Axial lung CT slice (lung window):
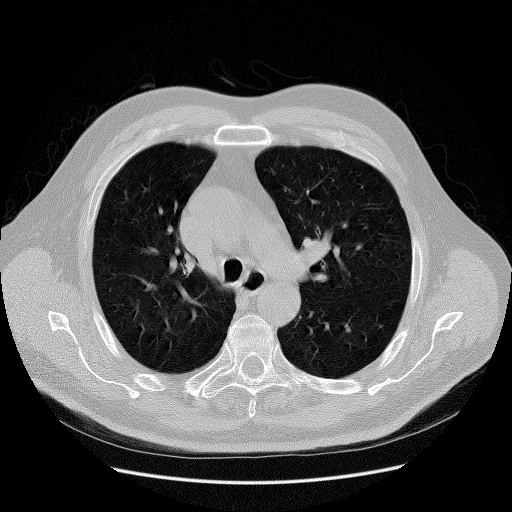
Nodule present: no